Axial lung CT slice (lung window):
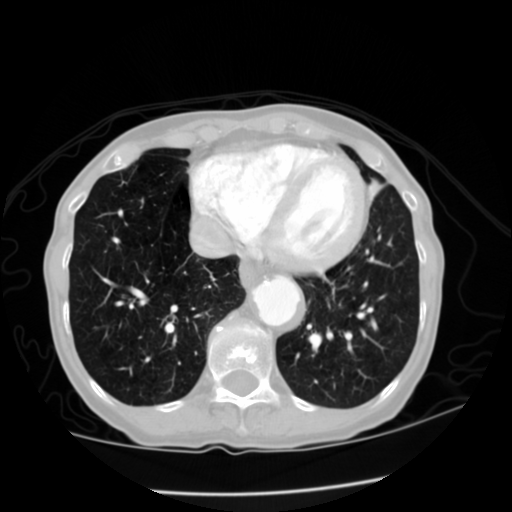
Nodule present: no